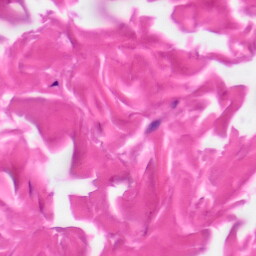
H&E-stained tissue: Skin